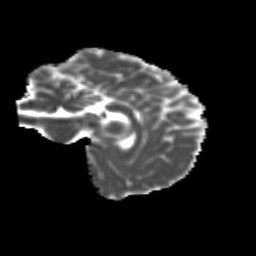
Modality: MD
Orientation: sagittal
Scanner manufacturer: siemens
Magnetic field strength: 3 T
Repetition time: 9.2 s
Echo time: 0.084 s